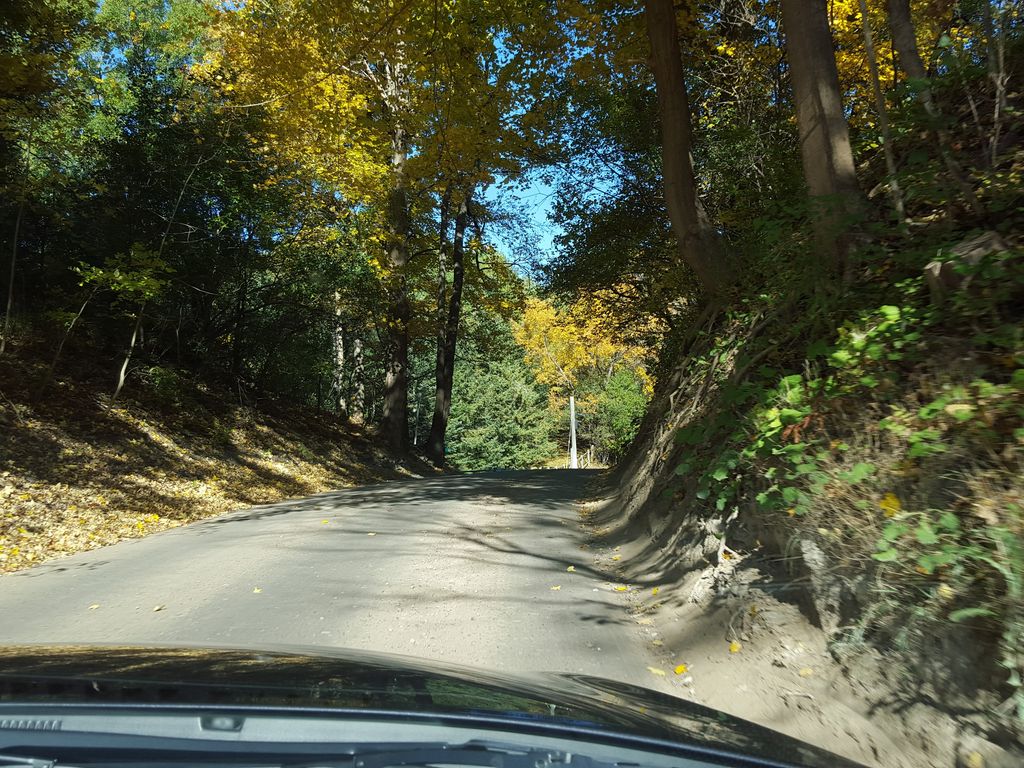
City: hamilton